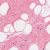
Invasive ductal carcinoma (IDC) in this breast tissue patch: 0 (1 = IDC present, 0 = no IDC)